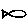
Label: fish